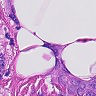
Metastatic tissue present: yes